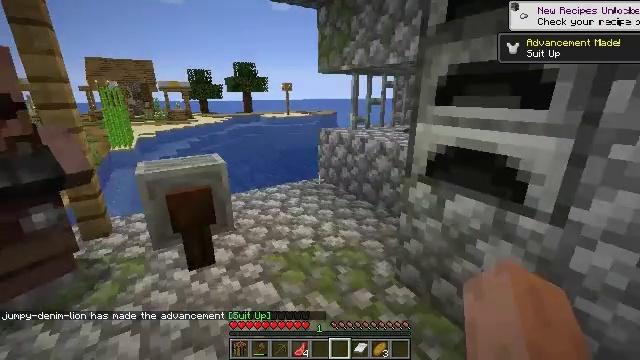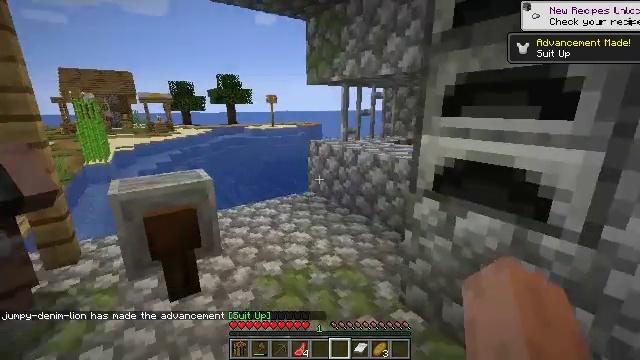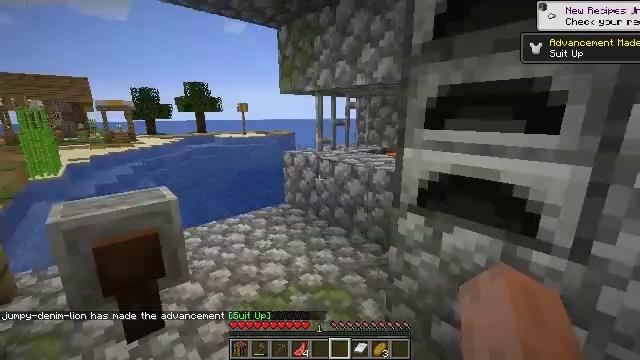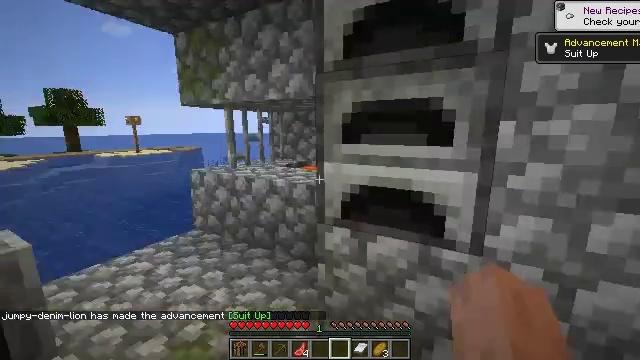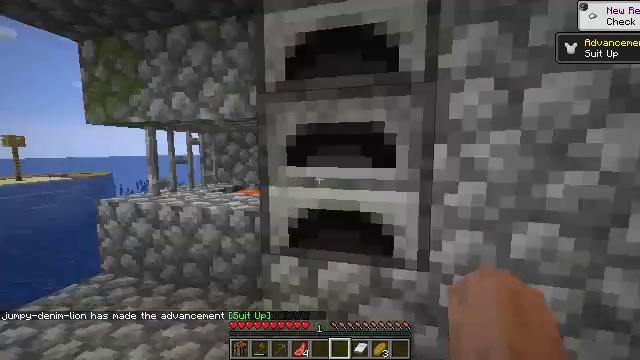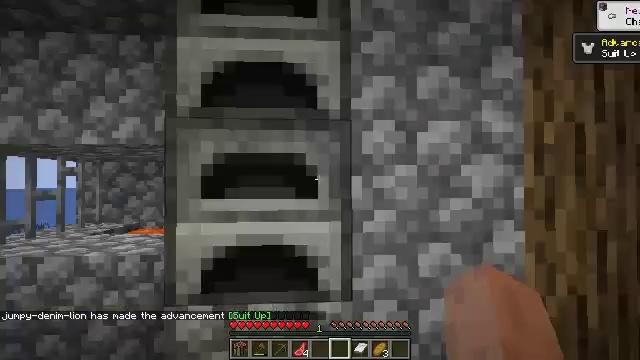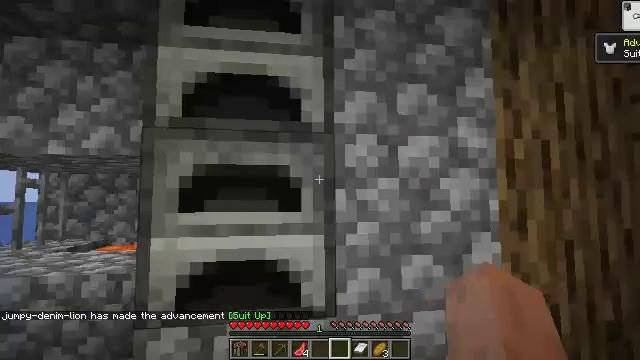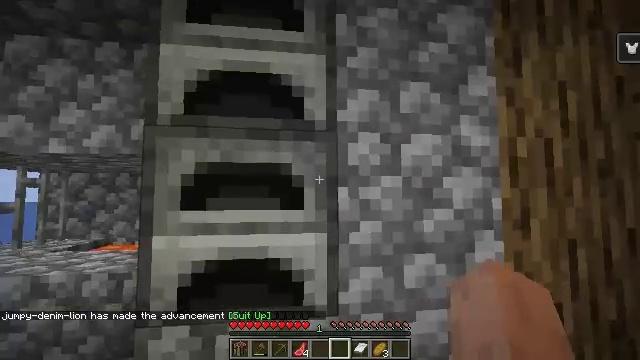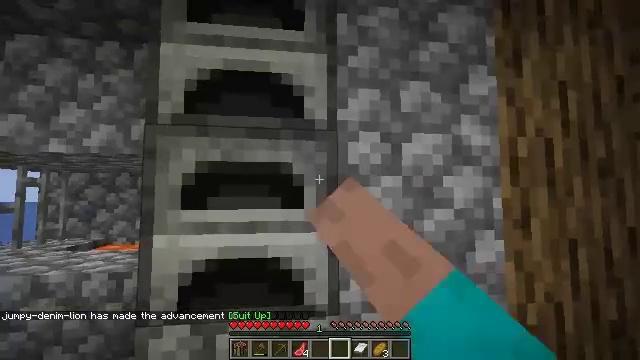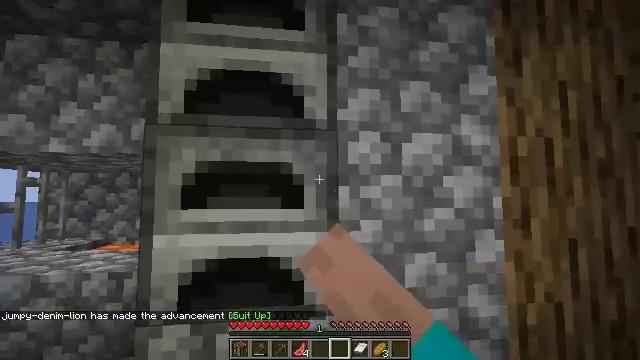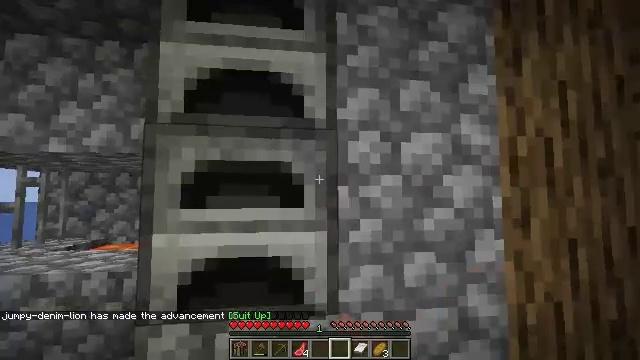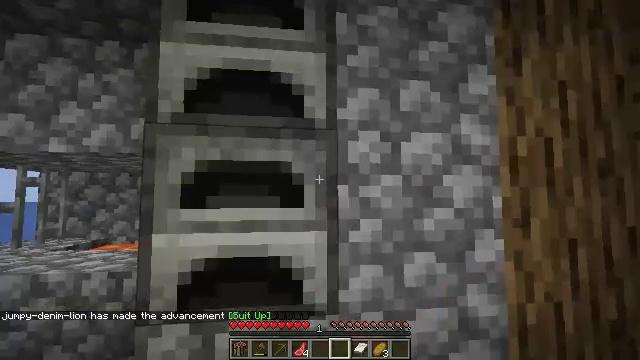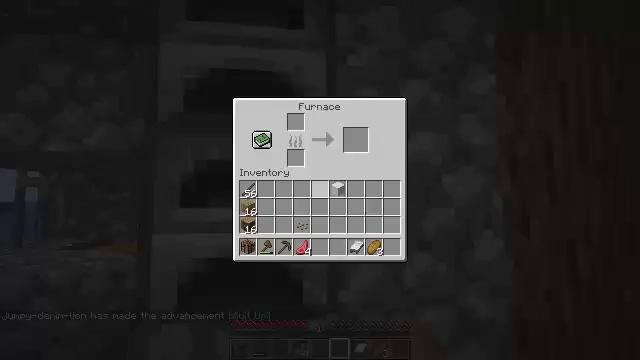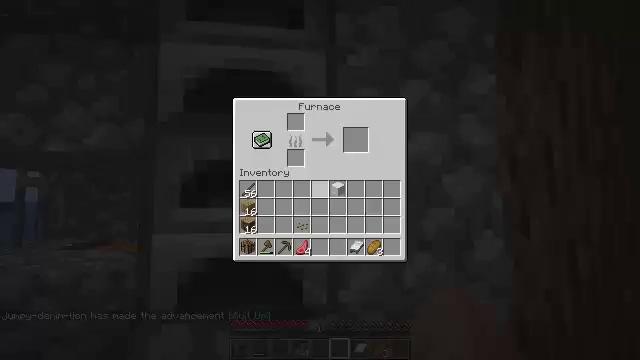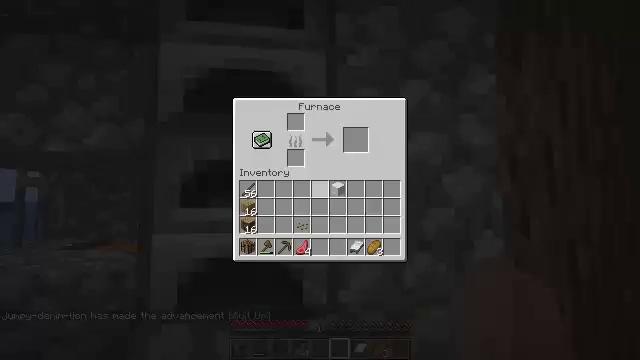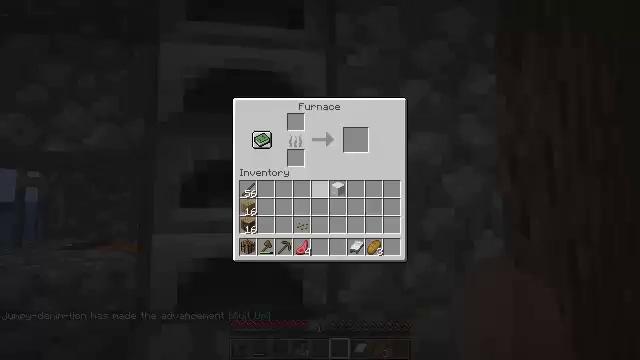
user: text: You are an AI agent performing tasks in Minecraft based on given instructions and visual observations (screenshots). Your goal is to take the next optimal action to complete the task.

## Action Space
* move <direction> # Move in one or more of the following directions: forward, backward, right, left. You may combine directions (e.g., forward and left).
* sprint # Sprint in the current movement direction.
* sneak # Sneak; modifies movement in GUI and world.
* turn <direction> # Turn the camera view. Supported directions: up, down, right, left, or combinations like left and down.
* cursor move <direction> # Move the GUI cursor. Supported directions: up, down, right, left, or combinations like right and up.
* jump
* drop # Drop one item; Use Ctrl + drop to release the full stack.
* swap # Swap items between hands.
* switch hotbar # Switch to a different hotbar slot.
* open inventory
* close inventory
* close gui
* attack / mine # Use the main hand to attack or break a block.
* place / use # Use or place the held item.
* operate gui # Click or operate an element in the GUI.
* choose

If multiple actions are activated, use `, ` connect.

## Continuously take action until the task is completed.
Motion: motion action
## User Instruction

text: Mine the furnace to collect it.
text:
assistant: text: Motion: move forward, turn right and up
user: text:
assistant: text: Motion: move forward, turn right and up
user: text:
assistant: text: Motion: turn right and up
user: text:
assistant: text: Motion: turn right and up
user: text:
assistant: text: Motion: turn right and up
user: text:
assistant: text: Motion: turn right and up
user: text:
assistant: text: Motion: use / place
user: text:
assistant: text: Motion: use / place
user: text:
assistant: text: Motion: use / place
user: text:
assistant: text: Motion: no_op
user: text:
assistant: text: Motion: no_op
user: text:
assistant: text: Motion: no_op
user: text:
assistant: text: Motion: no_op
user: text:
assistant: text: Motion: no_op
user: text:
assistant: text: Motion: no_op
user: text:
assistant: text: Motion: close inventory
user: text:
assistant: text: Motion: close inventory
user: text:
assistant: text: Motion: no_op
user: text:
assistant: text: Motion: turn left
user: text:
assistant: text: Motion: move left, turn left and down
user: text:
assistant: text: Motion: move left, turn left and down
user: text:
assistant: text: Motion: move left, turn left and down
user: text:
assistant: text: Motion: move left, turn left and down
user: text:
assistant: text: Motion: turn left
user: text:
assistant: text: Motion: no_op
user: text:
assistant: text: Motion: turn right
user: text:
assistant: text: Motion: turn right
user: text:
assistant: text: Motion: turn right
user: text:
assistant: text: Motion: turn right and up
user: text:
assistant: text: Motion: turn right